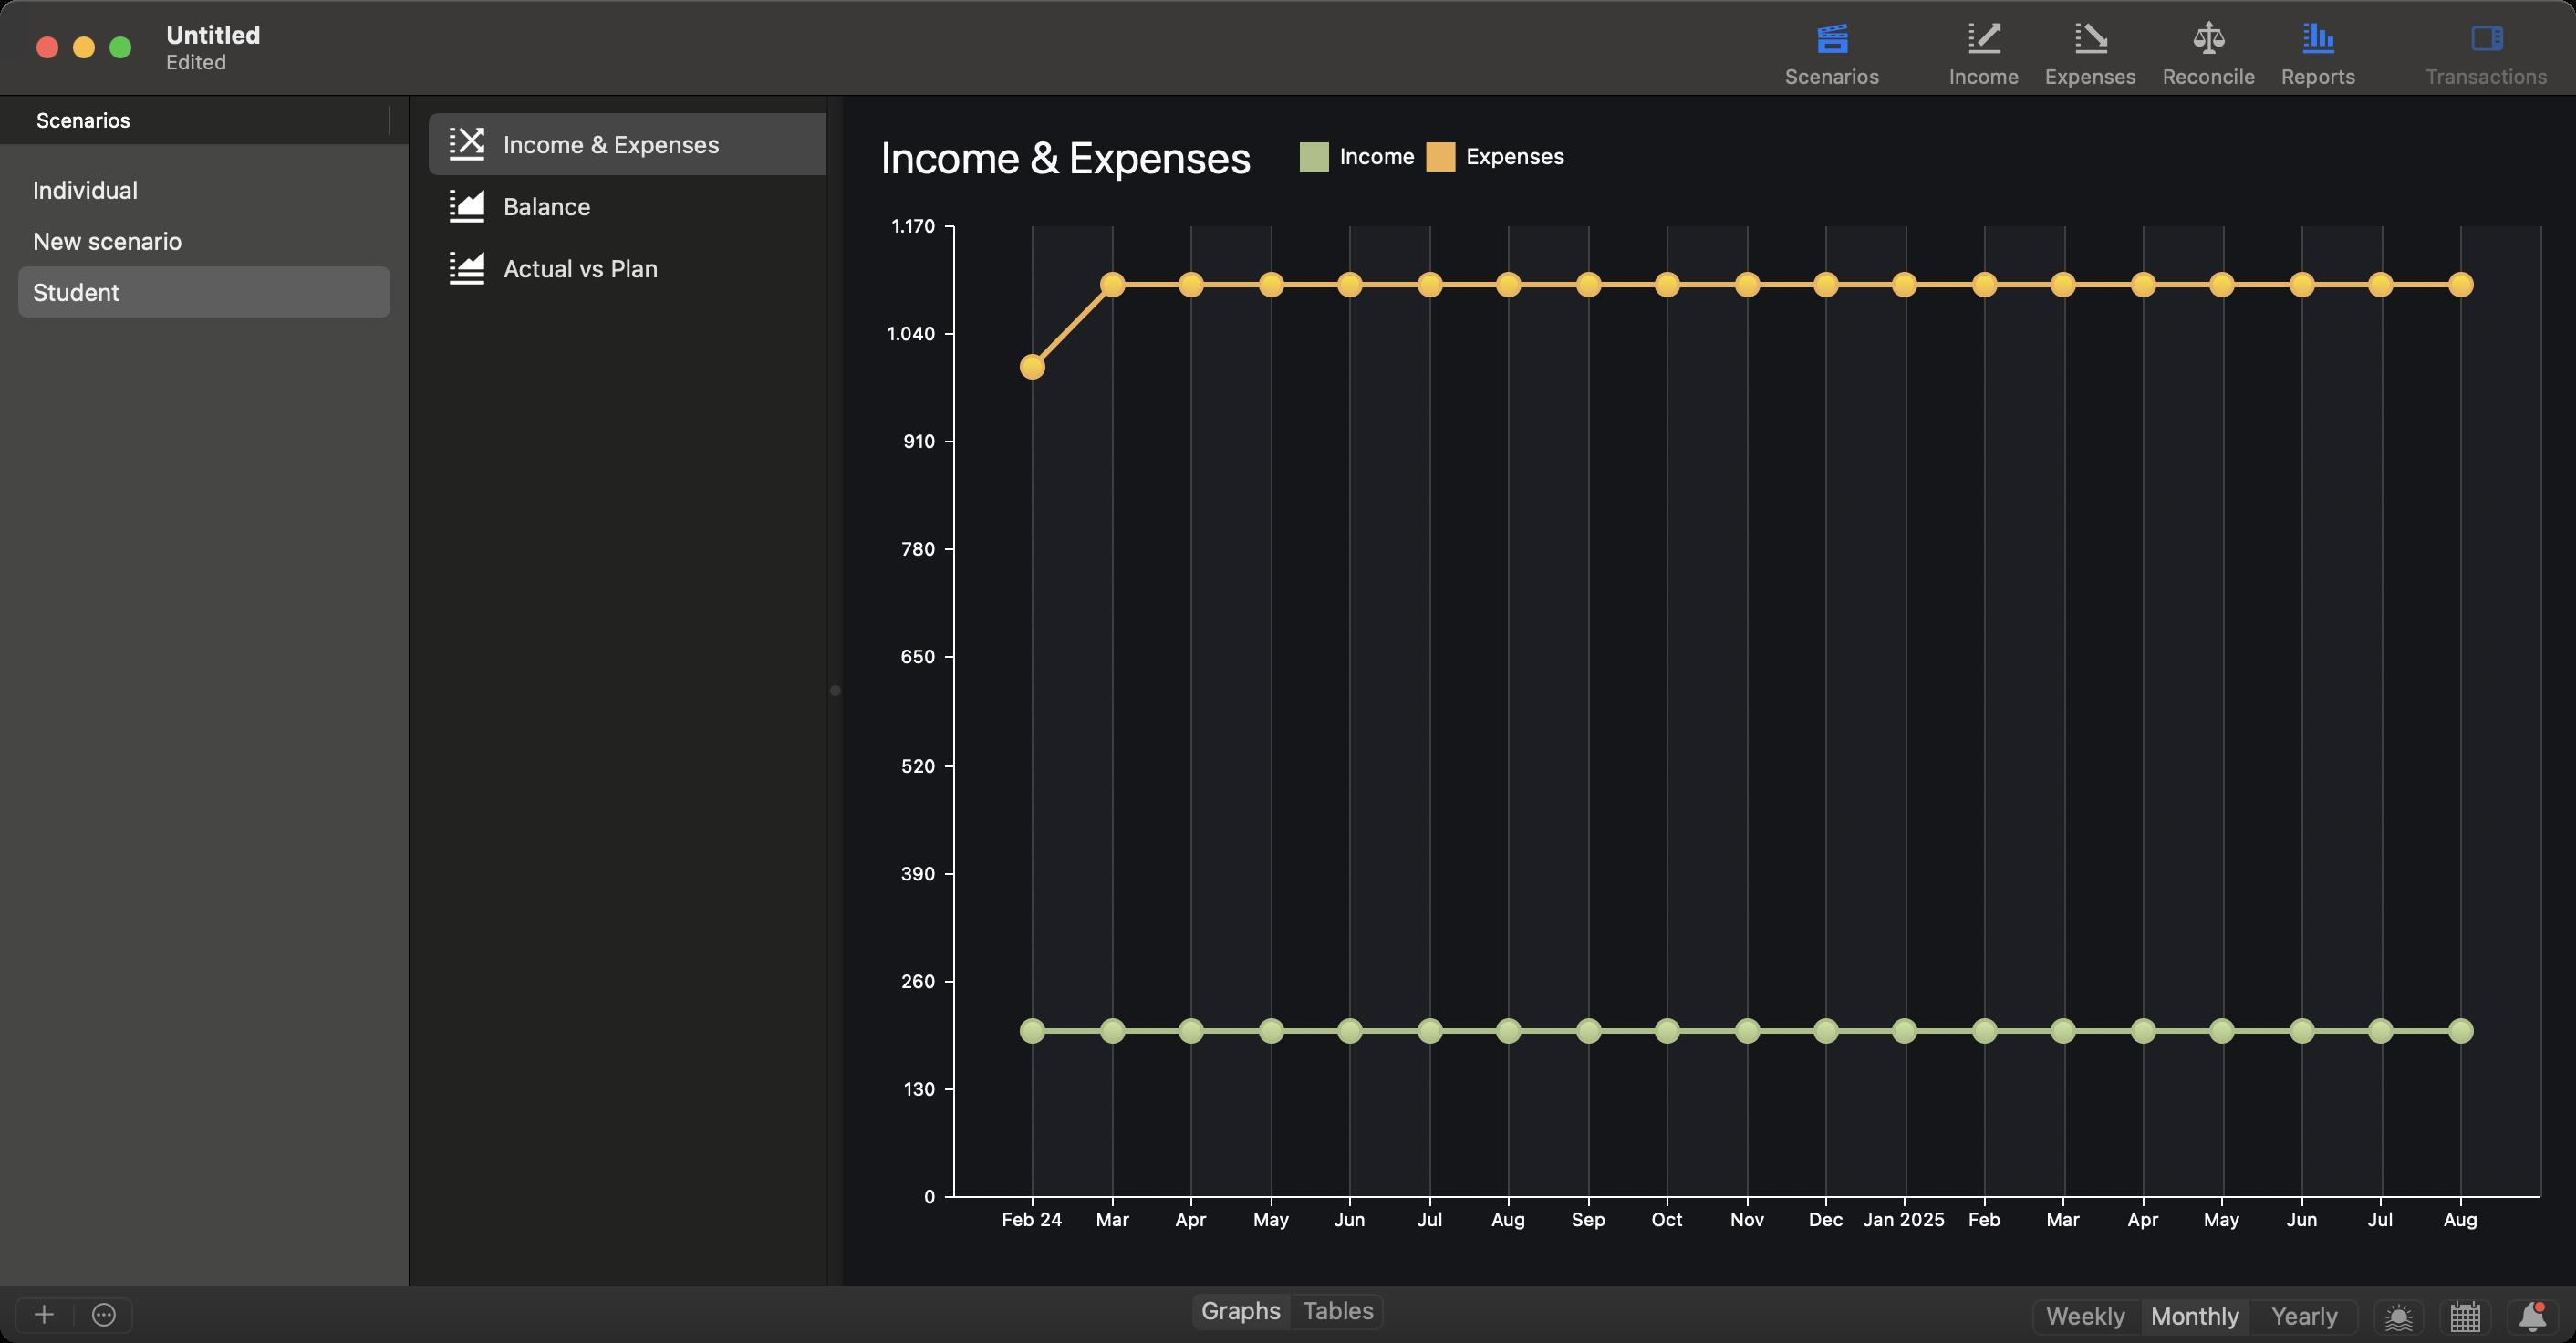
Accessibility tree:
{"name": "Untitled", "role": "AXWindow", "description": null, "role_description": "standard window", "value": null, "position": "184.00;119.00", "size": "1412;736", "children": [{"name": null, "role": "AXGroup", "description": null, "role_description": "group", "value": null, "position": "0.00;705.00", "size": "1412;31", "children": [{"name": null, "role": "AXRadioGroup", "description": null, "role_description": "radio group", "value": "{\n    \"name\": null,\n    \"role\": \"AXRadioButton\",\n    \"description\": \"Graphs\",\n    \"role_description\": \"radio button\",\n    \"value\": 1,\n    \"position\": \"652.50;708.00\",\n    \"size\": \"56;23\",\n    \"children\": []\n}", "position": "652.50;708.00", "size": "107;23", "children": [{"name": null, "role": "AXRadioButton", "description": "Graphs", "role_description": "radio button", "value": 1, "position": "652.50;708.00", "size": "56;23", "children": []}, {"name": null, "role": "AXRadioButton", "description": "Tables", "role_description": "radio button", "value": 0, "position": "708.50;708.00", "size": "51;23", "children": []}]}]}, {"name": null, "role": "AXGroup", "description": null, "role_description": "group", "value": null, "position": "7.00;710.00", "size": "67;23", "children": [{"name": null, "role": "AXMenuButton", "description": "add", "role_description": "menu button", "value": null, "position": "7.00;710.00", "size": "34;23", "children": []}, {"name": null, "role": "AXMenuButton", "description": "action", "role_description": "menu button", "value": null, "position": "41.00;710.00", "size": "33;23", "children": []}]}, {"name": null, "role": "AXRadioGroup", "description": null, "role_description": "radio group", "value": "{\n    \"name\": null,\n    \"role\": \"AXRadioButton\",\n    \"description\": \"Monthly\",\n    \"role_description\": \"radio button\",\n    \"value\": 1,\n    \"position\": \"1174.00;711.00\",\n    \"size\": \"60;23\",\n    \"children\": []\n}", "position": "1113.00;711.00", "size": "181;23", "children": [{"name": null, "role": "AXRadioButton", "description": "Weekly", "role_description": "radio button", "value": 0, "position": "1113.00;711.00", "size": "61;23", "children": []}, {"name": null, "role": "AXRadioButton", "description": "Monthly", "role_description": "radio button", "value": 1, "position": "1174.00;711.00", "size": "60;23", "children": []}, {"name": null, "role": "AXRadioButton", "description": "Yearly", "role_description": "radio button", "value": 0, "position": "1234.00;711.00", "size": "60;23", "children": []}]}, {"name": "", "role": "AXButton", "description": null, "role_description": "button", "value": null, "position": "1300.00;711.00", "size": "30;23", "children": []}, {"name": "", "role": "AXButton", "description": null, "role_description": "button", "value": null, "position": "1336.00;711.00", "size": "31;23", "children": []}, {"name": "", "role": "AXButton", "description": null, "role_description": "button", "value": null, "position": "1373.00;711.00", "size": "31;23", "children": []}, {"name": null, "role": "AXSplitGroup", "description": null, "role_description": "split group", "value": null, "position": "0.00;52.00", "size": "1412;653", "children": [{"name": null, "role": "AXScrollArea", "description": null, "role_description": "scroll area", "value": null, "position": "0.00;52.00", "size": "224;653", "children": [{"name": null, "role": "AXTable", "description": null, "role_description": "table", "value": null, "position": "0.00;80.00", "size": "224;625", "children": [{"name": null, "role": "AXRow", "description": null, "role_description": "table row", "value": null, "position": "0.00;90.00", "size": "224;28", "children": [{"name": null, "role": "AXCell", "description": null, "role_description": "cell", "value": null, "position": "16.00;90.00", "size": "192;28", "children": [{"name": null, "role": "AXTextField", "description": null, "role_description": "text field", "value": "Individual", "position": "16.00;96.00", "size": "194;16", "children": []}]}]}, {"name": null, "role": "AXRow", "description": null, "role_description": "table row", "value": null, "position": "0.00;118.00", "size": "224;28", "children": [{"name": null, "role": "AXCell", "description": null, "role_description": "cell", "value": null, "position": "16.00;118.00", "size": "192;28", "children": [{"name": null, "role": "AXTextField", "description": null, "role_description": "text field", "value": "New scenario", "position": "16.00;124.00", "size": "194;16", "children": []}]}]}, {"name": null, "role": "AXRow", "description": null, "role_description": "table row", "value": null, "position": "0.00;146.00", "size": "224;28", "children": [{"name": null, "role": "AXCell", "description": null, "role_description": "cell", "value": null, "position": "16.00;146.00", "size": "192;28", "children": [{"name": null, "role": "AXTextField", "description": null, "role_description": "text field", "value": "Student", "position": "16.00;152.00", "size": "194;16", "children": []}]}]}, {"name": null, "role": "AXColumn", "description": null, "role_description": "column", "value": null, "position": "10.00;80.00", "size": "204;625", "children": []}, {"name": null, "role": "AXGroup", "description": null, "role_description": "group", "value": null, "position": "0.00;52.00", "size": "224;28", "children": [{"name": "Scenarios", "role": "AXButton", "description": null, "role_description": "sort button", "value": null, "position": "10.00;52.00", "size": "204;28", "children": []}]}]}]}, {"name": null, "role": "AXSplitter", "description": null, "role_description": "splitter", "value": 224.0, "position": "224.00;52.00", "size": "1;653", "children": []}, {"name": null, "role": "AXSplitGroup", "description": null, "role_description": "split group", "value": null, "position": "225.00;52.00", "size": "1187;653", "children": [{"name": null, "role": "AXScrollArea", "description": null, "role_description": "scroll area", "value": null, "position": "225.00;52.00", "size": "247;653", "children": [{"name": null, "role": "AXTable", "description": null, "role_description": "table", "value": null, "position": "225.00;52.00", "size": "247;653", "children": [{"name": null, "role": "AXRow", "description": null, "role_description": "table row", "value": null, "position": "225.00;62.00", "size": "247;34", "children": [{"name": null, "role": "AXCell", "description": null, "role_description": "cell", "value": null, "position": "241.00;63.00", "size": "215;32", "children": [{"name": null, "role": "AXImage", "description": "", "role_description": "image", "value": null, "position": "244.00;67.00", "size": "24;24", "children": []}, {"name": null, "role": "AXStaticText", "description": null, "role_description": "text", "value": "Income & Expenses", "position": "274.00;71.00", "size": "180;16", "children": []}]}]}, {"name": null, "role": "AXRow", "description": null, "role_description": "table row", "value": null, "position": "225.00;96.00", "size": "247;34", "children": [{"name": null, "role": "AXCell", "description": null, "role_description": "cell", "value": null, "position": "241.00;97.00", "size": "215;32", "children": [{"name": null, "role": "AXImage", "description": "", "role_description": "image", "value": null, "position": "244.00;101.00", "size": "24;24", "children": []}, {"name": null, "role": "AXStaticText", "description": null, "role_description": "text", "value": "Balance", "position": "274.00;105.00", "size": "180;16", "children": []}]}]}, {"name": null, "role": "AXRow", "description": null, "role_description": "table row", "value": null, "position": "225.00;130.00", "size": "247;34", "children": [{"name": null, "role": "AXCell", "description": null, "role_description": "cell", "value": null, "position": "241.00;131.00", "size": "215;32", "children": [{"name": null, "role": "AXImage", "description": "", "role_description": "image", "value": null, "position": "244.00;135.00", "size": "24;24", "children": []}, {"name": null, "role": "AXStaticText", "description": null, "role_description": "text", "value": "Actual vs Plan", "position": "274.00;139.00", "size": "180;16", "children": []}]}]}, {"name": null, "role": "AXColumn", "description": null, "role_description": "column", "value": null, "position": "235.00;52.00", "size": "227;653", "children": []}]}]}, {"name": null, "role": "AXSplitter", "description": null, "role_description": "splitter", "value": 228.0, "position": "453.00;52.00", "size": "10;653", "children": []}, {"name": null, "role": "AXStaticText", "description": null, "role_description": "text", "value": "Income & Expenses", "position": "481.00;72.00", "size": "208;28", "children": []}, {"name": null, "role": "AXScrollArea", "description": null, "role_description": "scroll area", "value": null, "position": "463.00;114.00", "size": "939;591", "children": [{"name": null, "role": "AXImage", "description": "", "role_description": "image", "value": null, "position": "463.00;705.00", "size": "0;0", "children": []}, {"name": null, "role": "AXImage", "description": "", "role_description": "image", "value": null, "position": "463.00;705.00", "size": "0;0", "children": []}, {"name": null, "role": "AXImage", "description": "", "role_description": "image", "value": null, "position": "463.00;705.00", "size": "0;0", "children": []}, {"name": null, "role": "AXImage", "description": "", "role_description": "image", "value": null, "position": "463.00;114.00", "size": "60;591", "children": []}]}]}, {"name": null, "role": "AXSplitter", "description": null, "role_description": "splitter", "value": 1187.0, "position": "1412.00;52.00", "size": "1;653", "children": []}]}, {"name": null, "role": "AXToolbar", "description": null, "role_description": "toolbar", "value": null, "position": "0.00;0.00", "size": "1412;52", "children": [{"name": "Scenarios", "role": "AXCheckBox", "description": null, "role_description": "checkbox", "value": 1, "position": "971.50;0.00", "size": "66;52", "children": []}, {"name": "Income", "role": "AXCheckBox", "description": null, "role_description": "checkbox", "value": 0, "position": "1061.50;0.00", "size": "52;52", "children": []}, {"name": "Expenses", "role": "AXCheckBox", "description": null, "role_description": "checkbox", "value": 0, "position": "1114.00;0.00", "size": "64;52", "children": []}, {"name": "Reconcile", "role": "AXCheckBox", "description": null, "role_description": "checkbox", "value": 0, "position": "1178.50;0.00", "size": "65;52", "children": []}, {"name": "Reports", "role": "AXCheckBox", "description": null, "role_description": "checkbox", "value": 1, "position": "1243.50;0.00", "size": "55;52", "children": []}, {"name": "Transactions", "role": "AXCheckBox", "description": null, "role_description": "checkbox", "value": 1, "position": "1322.50;0.00", "size": "82;52", "children": []}]}, {"name": null, "role": "AXButton", "description": null, "role_description": "close button", "value": null, "position": "19.00;18.00", "size": "14;16", "children": []}, {"name": null, "role": "AXButton", "description": null, "role_description": "full screen button", "value": null, "position": "59.00;18.00", "size": "14;16", "children": [{"name": null, "role": "AXGroup", "description": null, "role_description": "group", "value": null, "position": "59.00;18.00", "size": "14;16", "children": [{"name": null, "role": "AXGroup", "description": null, "role_description": "group", "value": null, "position": "59.00;18.00", "size": "14;16", "children": []}]}]}, {"name": null, "role": "AXButton", "description": null, "role_description": "minimize button", "value": null, "position": "39.00;18.00", "size": "14;16", "children": []}, {"name": null, "role": "AXStaticText", "description": null, "role_description": "text", "value": "Untitled", "position": "87.00;0.00", "size": "884;52", "children": []}]}